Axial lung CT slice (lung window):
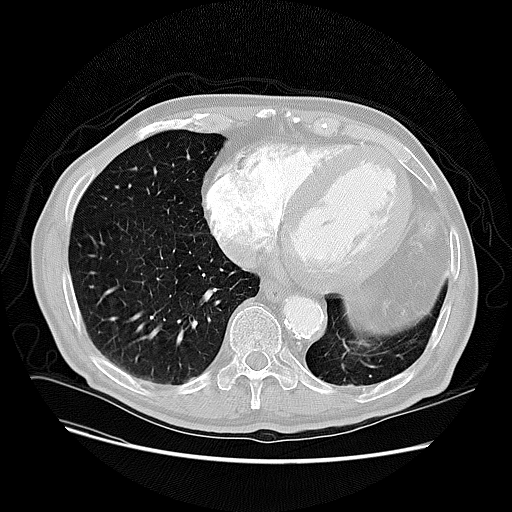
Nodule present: no